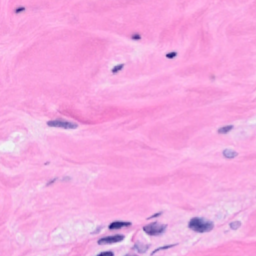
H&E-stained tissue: Breast